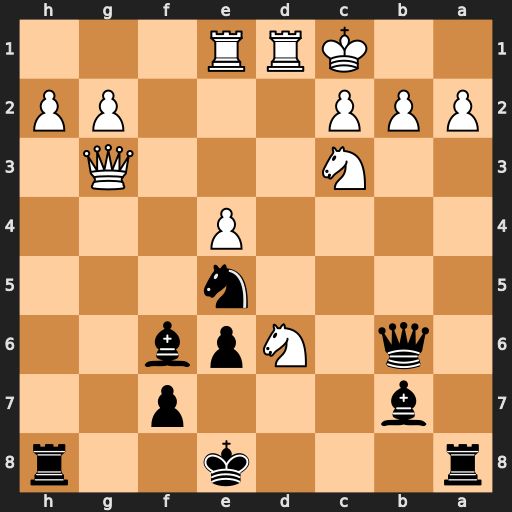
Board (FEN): r3k2r/1b3p2/1q1Npb2/4n3/4P3/2N3Q1/PPP3PP/2KRR3
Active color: b
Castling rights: kq
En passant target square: -
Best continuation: Ke7 Rf1 Rag8 Qxe5 Bxe5 Rxf7+ Kd8 Nc4+ Ke8 Nxb6 Kxf7 Rd7+ Ke8